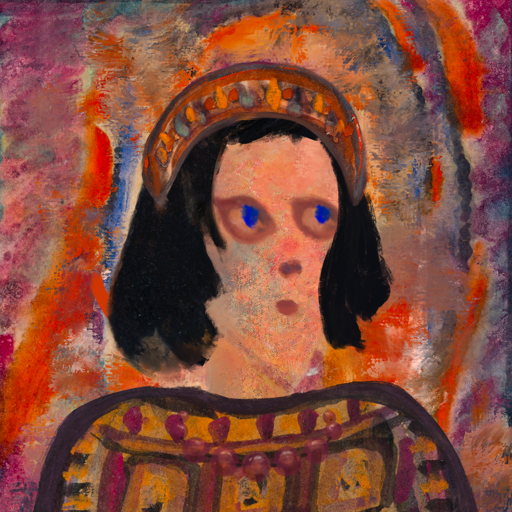
Background: Experience, Head And Neck Side: Irani, Face Side: Mother_And_Son_Mother, Bust: Doll, Hair Side: Mosgoul, Head Accessory: Hypocrite, Second Necklace: Blank, Necklace: Irani_2, Baby: Blank